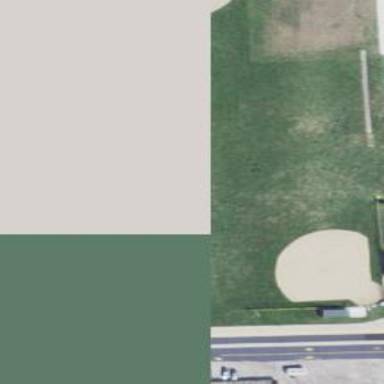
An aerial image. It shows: Baseball pitch for leisure land activities.